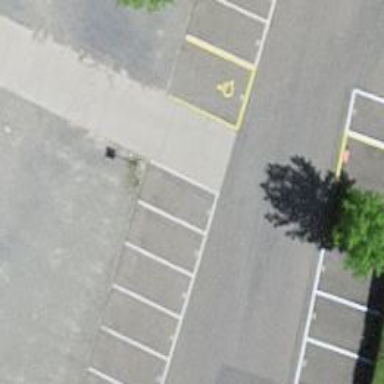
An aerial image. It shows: Car-sharing service available at this location.